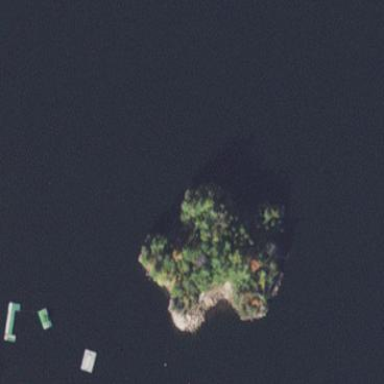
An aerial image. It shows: Islet surrounded by woodland.